Interaction volume radius: 5 \u00c5
Interaction volume height: 20 \u00c5
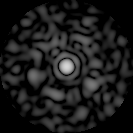
Disorder parameter: 0.8512